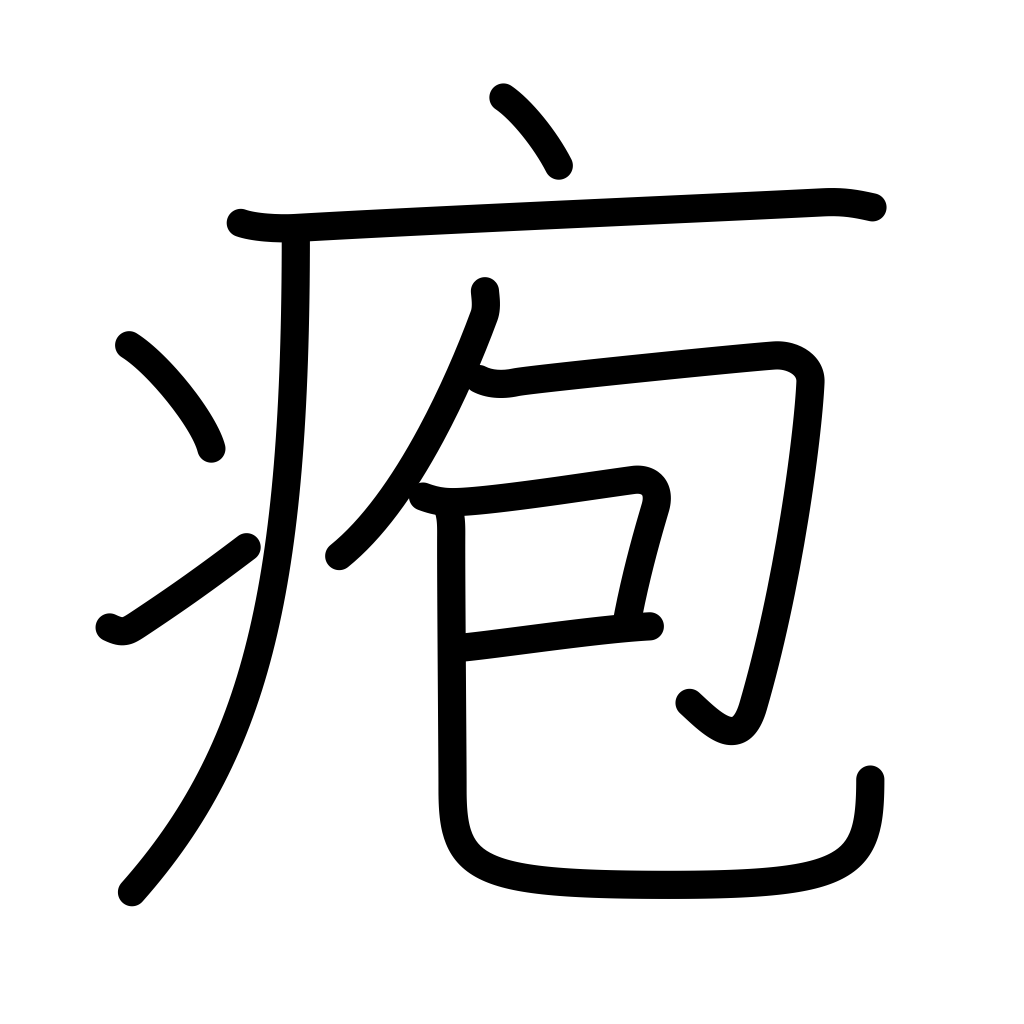
Meaning: smallpox, blister